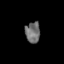
Tissue: skin
Cell type: Epithelial cells
Senescence score: 0.2427
Nuclear area (px): 302
Mean DAPI intensity: 110.497